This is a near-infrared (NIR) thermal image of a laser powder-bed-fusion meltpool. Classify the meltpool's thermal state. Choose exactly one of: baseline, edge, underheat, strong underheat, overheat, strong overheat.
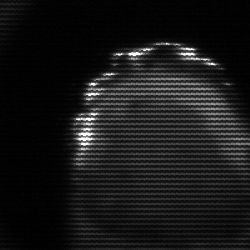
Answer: edge